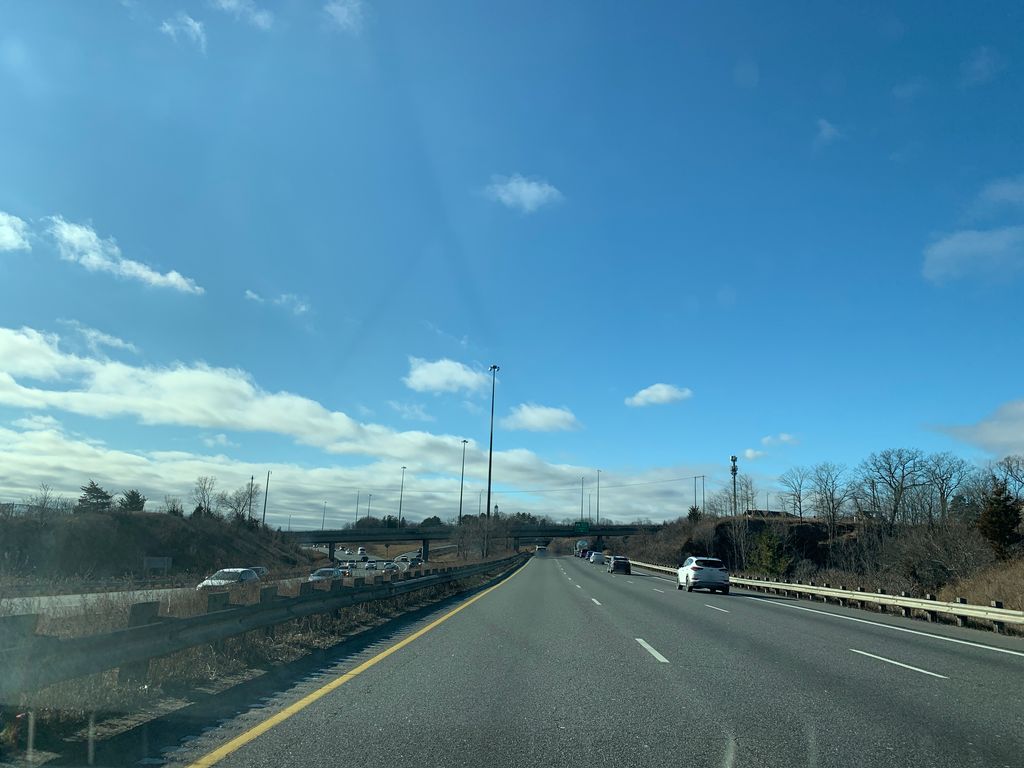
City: hamilton